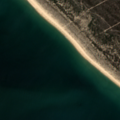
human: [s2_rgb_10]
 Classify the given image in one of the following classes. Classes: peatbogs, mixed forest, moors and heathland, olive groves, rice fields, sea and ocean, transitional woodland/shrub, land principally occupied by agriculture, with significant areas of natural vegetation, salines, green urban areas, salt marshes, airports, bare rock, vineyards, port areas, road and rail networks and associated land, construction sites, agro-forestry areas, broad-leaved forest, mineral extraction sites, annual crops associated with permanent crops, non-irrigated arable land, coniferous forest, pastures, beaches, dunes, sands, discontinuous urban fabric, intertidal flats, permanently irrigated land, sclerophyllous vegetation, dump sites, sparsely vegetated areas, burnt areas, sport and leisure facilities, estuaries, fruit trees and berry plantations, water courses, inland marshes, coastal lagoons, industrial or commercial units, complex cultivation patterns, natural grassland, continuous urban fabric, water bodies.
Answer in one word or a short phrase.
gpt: continuous urban fabric